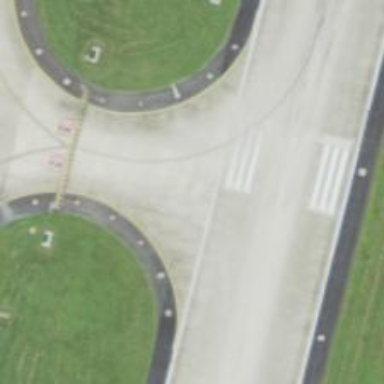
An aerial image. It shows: View of taxiway at the airport.